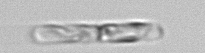
Label: Dactyliosolen_fragilissimus